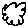
Label: cloud